Question: I'm trying to calculate the sum of values (in 'XYZmin') that occur on the same date.
My data looks like this,
'''
bar <- structure(list(date = structure(c(15622, 15622, 15622, 15628,
15632, 15635, 15639, 15639, 15639, 15639, 15639, 15642, 15646,
15646, 15650, 15650, 15650, 15657, 15660, 15660, 15674, 15681,
15691, 15695, 15709, 15716, 15723, 15730, 15737, 15737, 15737,
15737, 15737, 15737, 15740, 15743, 15743, 15743, 15744, 15744,
15744, 15744, 15746, 15751, 15755, 15758), class = "Date"), XYZmin = c(-20,
-15, -10, -70, -60, -60, -95, -10, -10, -40, -25, -25, -20, -10,
-3, -5, -25, -5, -70, -5, -30, -30, -25, 60, 60, 60, 60, 60,
-10, -10, -30, -30, -10, -10, -10, -60, -30, -10, 75, -10, -10,
-10, 60, 60, -15, 60)), .Names = c("date", "XYZmin"), class = "data.frame", row.names = c(NA,
-46L))
head(bar)
date XYZmin
1 2012-10-09 -20
2 2012-10-09 -15
3 2012-10-09 -10
4 2012-10-15 -70
5 2012-10-19 -60
6 2012-10-22 -60
'''
What I'm struggling to accomplish is to create a new variables 'XYZtot' where, within datas that occur more then once, and sum the 1st and 2nd value at the 2nd data, and sum the 1st, 2nd, and 3rd value at the 3rd data. Here is a snipped of what I am aiming at.
'''
head(new_bar_with_XYZtot)
date XYZmin XYZtot
1 2012-10-09 -20 -20
2 2012-10-09 -15 -35
3 2012-10-09 -10 -40
4 2012-10-15 -70 -70
5 2012-10-19 -60 -60
6 2012-10-22 -60 -60
'''
### updated with the big microbenchmark test
'''
alexwhan <- function(bar,date,XYZmin) ddply(bar, .(date), transform, XYZmin.sum = cumsum(XYZmin))
Arun <- function(bar,date,XYZmin) within(bar, {XYZtot <- ave( XYZmin, date, FUN=cumsum)})
agstudy <- function(bar,date,XYZmin) transform(bar, XYZtot = ave(XYZmin, date, FUN = cumsum))
# install.packages("data.table", dependencies = TRUE)
library(data.table)
mnel <- function(bar,date,XYZmin) bar <- data.table(bar); bar[, XYZmin.sum := cumsum(XYZmin), by = date]
# install.packages("microbenchmark", dependencies = TRUE)
require(microbenchmark)
# run test
res <- microbenchmark(alexwhan(bar,date,XYZmin), Arun(bar,date,XYZmin), agstudy(bar,date,XYZmin), mnel(bar,date,XYZmin), times = 666)
## Print results:
print(res)
'''
the numbers,
'''
Unit: microseconds
expr min lq median uq max neval
alexwhan(bar, date, XYZmin) 14484.077 15056.613 15237.760 15945.482 72650.126 666
Arun(bar, date, XYZmin) 963.632 1018.311 1070.759 1138.655 4988.226 666
agstudy(bar, date, XYZmin) 1967.292 2021.115 2078.261 2158.689 9240.500 666
mnel(bar, date, XYZmin) 251.312 270.295 282.821 325.040 6540.367 666
### Plot results:
boxplot(res)
'''

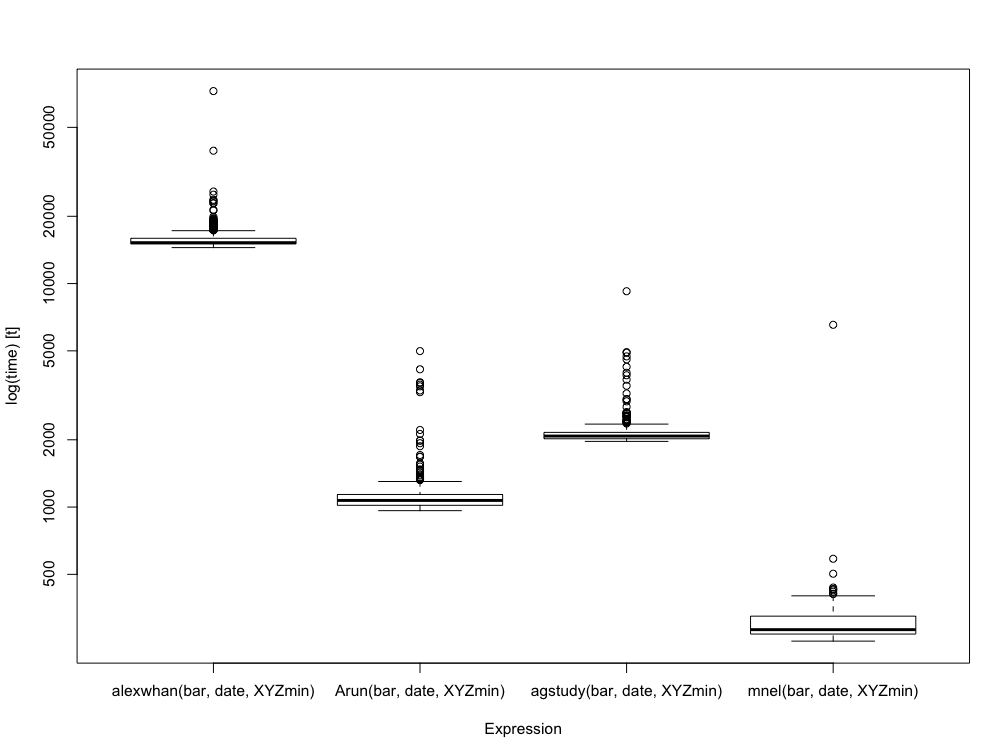
Answer: Using 'ave' also but with 'transform'
'''
transform(bar, XYZtot = ave(XYZmin, date, FUN = cumsum))
'''
after the OP comment
'''
transform(bar, XYZtot = ave(XYZmin, date, FUN =
function(x)
if(length(x) < 1) NA
else c(cumsum(x[-length(x)]),NA)))
'''